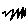
Label: zigzag